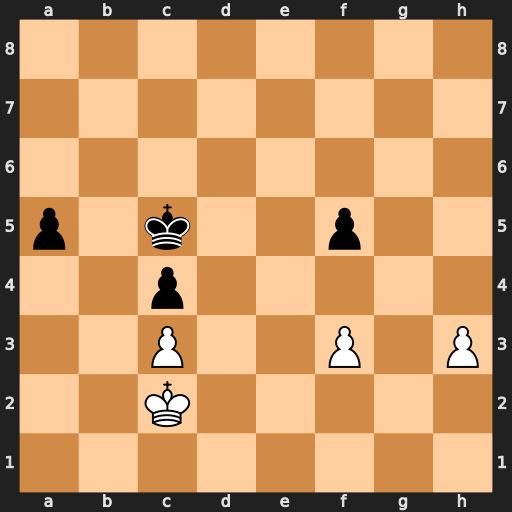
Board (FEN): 8/8/8/p1k2p2/2p5/2P2P1P/2K5/8
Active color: w
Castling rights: -
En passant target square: -
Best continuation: Kb2 Kd5 Ka3 Ke5 Ka4